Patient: sex F, age 54
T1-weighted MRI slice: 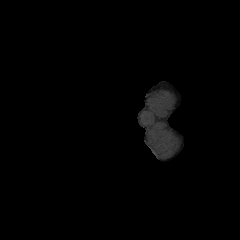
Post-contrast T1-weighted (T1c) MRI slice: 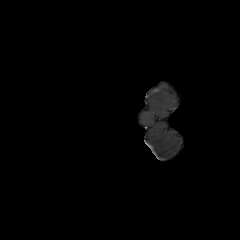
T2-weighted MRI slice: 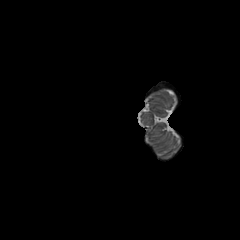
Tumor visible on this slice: no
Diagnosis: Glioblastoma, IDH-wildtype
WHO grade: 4